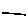
Label: line